Question: I need to get all the data from StoreClient (Javascript). The format of the data on the below picture, they are in Zapier Storage.
'''
const store = StoreClient('mysecret');
const value = await store.getMany('mykey'); // or store.get('mykey')
return {result: value}
'''
This code works well. But I need to take and process all stored keys in a loop along with all their child value. I did not find a way :(
I tried , but the lists have a different storage format. And the data is not retrieved.

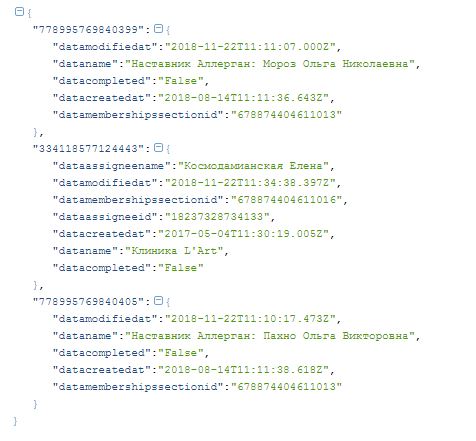
Answer: I would recommend using Zapier's storage API which will allow you to retrieve all stored data through a GET request to <URL>. I often have to do the same thing and this works for me.
Have a look at their documentation <URL>. I typically code in Python using the requests library. But I'm sure you could achieve similar results using an ajax or fetch request in Javascript.
If I am understanding your question correctly you are trying to 'GET' all of your data stored in Zapier's storage client. As per their API documentation:
<URL>
Zapier stores your data as a dictionary object which can hold key value pairs. Those values can also be nested dictionaries or lists. Regardless of how you store the data (simple key value pairs, nested lists, nested dictionaries, or some combination of the preceding) a 'GET' request will return the entire object. As stated before I typically use Python's request library to handle HTTP requests but I was able to achieve the same result using a Javascript fetch request. I setup a dummy storage account at <URL> to test and illustrate how this works. See my code below.
'''
var url = "https://store.zapier.com/api/records?secret=dog";
const res = await fetch(url);
const body = await res.json()
return {JSON : body}
'''
Unfortunately, due to my lack of familiarity with Javascript I had to bake the secret into the url, which I don't think is ideal, but for the purposes of this example it does the job. See my output below.
<URL>
As you can see the 'GET' request returned all data stored in my Zapier storage account. I simply returned the data I retrieved from the 'GET' request but you could of course loop through the results and execute logic as needed. This does not modify any of the data stored, what I often do is pull in all of my stored date with a 'GET' request, modify it, delete the old storage, and 'POST' my modified storage information. This allows me to limit my requests to two calls rather than modifying each individual value.